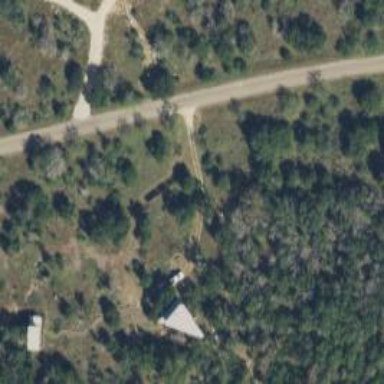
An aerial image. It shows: Driveway leading to service road.